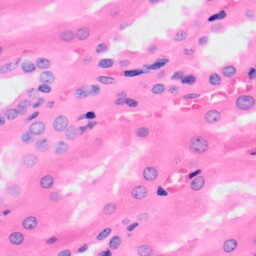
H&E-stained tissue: Kidney